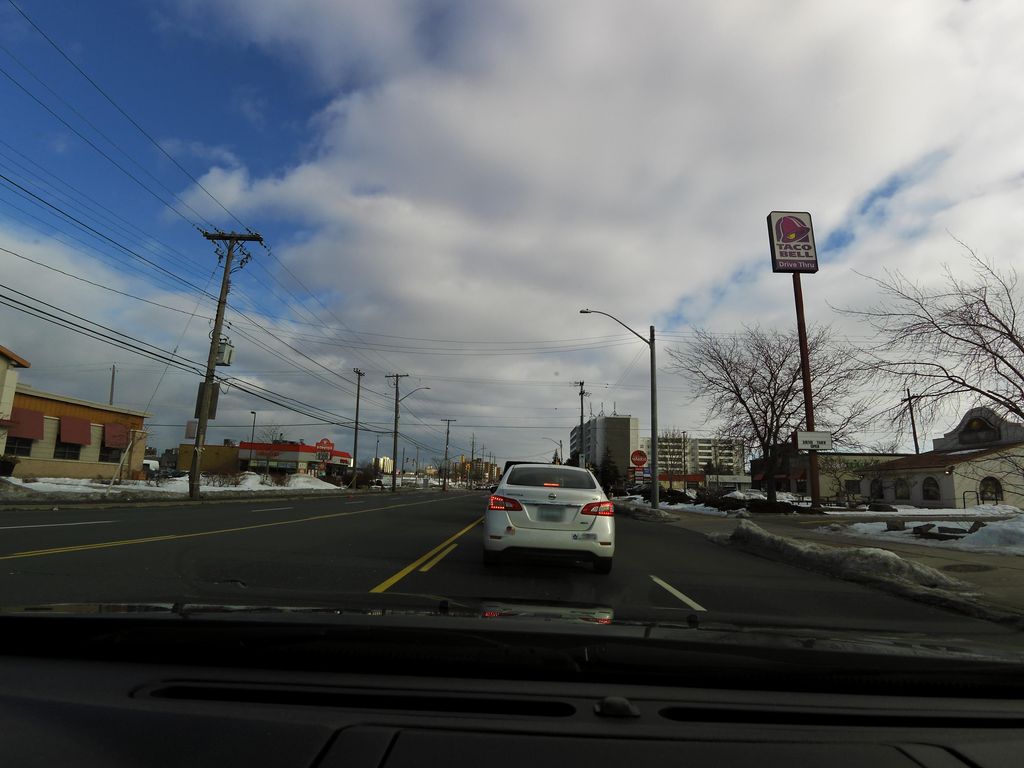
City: hamilton